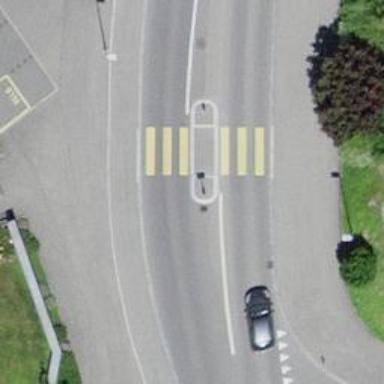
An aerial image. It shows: Island crossing on the road.